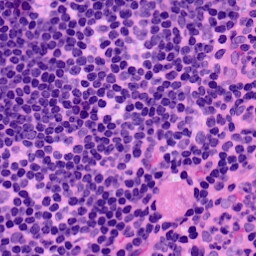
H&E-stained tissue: LymphNode